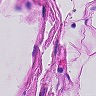
Metastatic tissue present: no